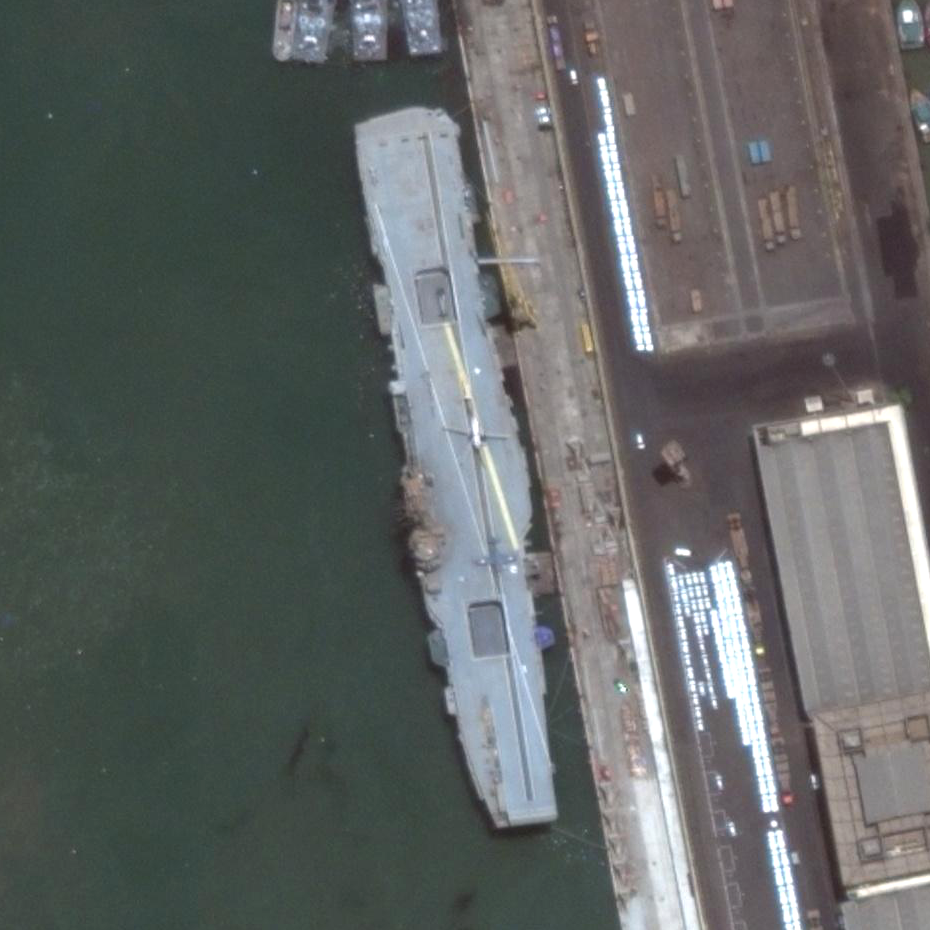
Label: aircraft_carrier